Question: I am trying to write a program that gets data from this text file:

Then, based on this data, the program is supposed to calculate the average gpa of each gender (f=female, m=male) and output the results in a new file.
It must also contain these five functions:
: this function opens the input and output files and sets the output of floating-point numbers to two decimal places in a fixed decimal format with a decimal point and trailing zeros.
: this function initializes variables.
: This function finds the sum of the female and male students GPAs.
: This function finds the average GPA for male and female students.
: this function outputs the relevent results.
I think I've done pretty good coding up the functions and all but since this is my first program using fstream im not sure how i need to implement them in my main function.
Here is what i have so far:
:
'''
#ifndef header_h
#define header_h
#include <iostream>
#include <iomanip>
#include <fstream>
#include <cstring>
#include <cstdlib>
using namespace std;
void extern initialize(int&, int&, float&, float&);
void extern openFiles(ifstream, ofstream);
void extern sumGrades(ifstream, ofstream, char, float, int&, int&, float&, float&);
void averageGrade (float&, float&, float, int, float, int);
void extern printResults (float, float, ofstream);
#endif
'''
:
'''
#include "header.h"
int main()
{
char gender;
float gpa, sumFemaleGPA, sumMaleGPA;
ifstream inData;
ofstream outData;
int countFemale, countMale;
inData.open("./Ch7_Ex4Data.txt");
outData.open("./Ch7_Ex4Dataout.txt");
do
inData >> gender >> gpa;
while(!inData.eof());
inData.close();
outData.close();
system("PAUSE");
return EXIT_SUCCESS;
}
'''
:
'''
#include "header.h"
void openFiles(ifstream inData, ofstream outData)
{
inData.open("./Ch7_Ex4Data.txt");
outData.open("./Ch7_Ex4Dataout.txt");
outData << fixed << showpoint << setprecision(2);
inData.close();
outData.close();
}
'''
:
'''
#include "header.h"
void sumGrades(ifstream inData, ofstream outData, char gender, float gpa, int& countFemale, int& countMale, float& sumFemaleGPA,
float& sumMaleGPA)
{
char m, f;
do
{
inData >> gender >> gpa;
if(gender == m)
{
sumMaleGPA += gpa;
countMale++;
}
else if (gender == f)
{
sumFemaleGPA += gpa;
countFemale++;
}
}
while(!inData.eof());
}
'''
:
'''
#include "header.h"
void averageGrade (float& maleGrade, float& femaleGrade, float sumMaleGPA, int countMale, float sumFemaleGPA, int countFemale)
{
maleGrade = sumMaleGPA / static_cast<float>(countMale);
femaleGrade = sumFemaleGPA / static_cast<float>(countFemale);
}
'''
:
'''
#include "header.h"
void
{
outData << "average male GPA: " << maleGrade << endl;
outData << "average female GPA: " << femaleGrade << endl;
}
'''
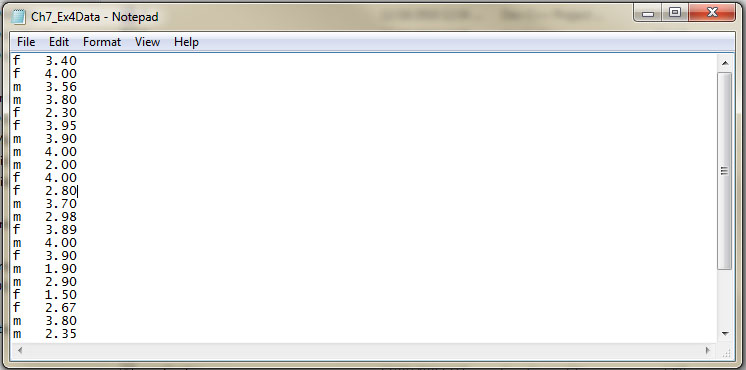
Answer: You're making good progress.
You don't need the 'static_cast's in 'averageGrade'.
'printResults' is missing most of its function signature.
In 'sumGrades', 'gpa' and 'gender' should be local variables, not parameters. You also want to compare to the character literals ''m'' and ''f'', not variables named 'm' and 'f' with random contents.
Streams should ALWAYS be passed by reference, they can't be copied.
<URL>
Did you have a question?